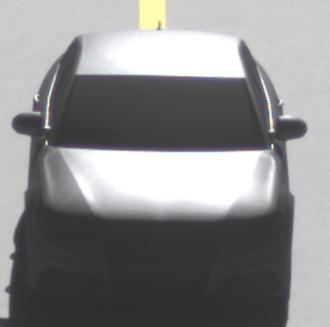
Make: Audi
Model: A6 2.0 TFSI
Detailed model: A6 (C7) Limousine
Model produced from: 2011/10
Model produced until: 2014/09
Doors: 4
Color: gray
Road condition: dry road
Daytime: morning or afternoon
Contrast: high contrast